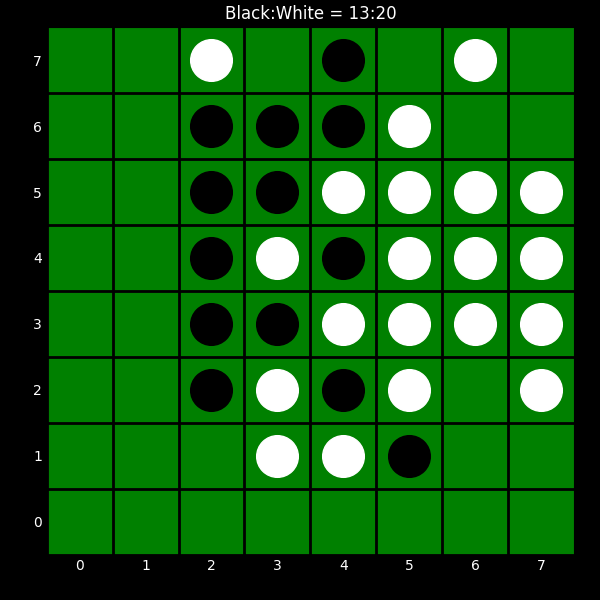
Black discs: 13
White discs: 20